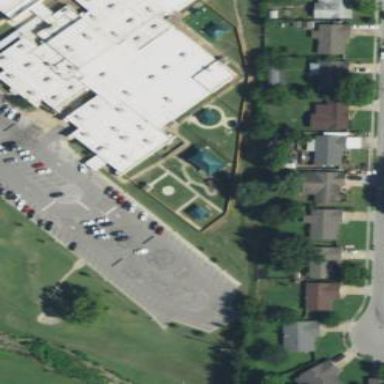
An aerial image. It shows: Kindergarten building.